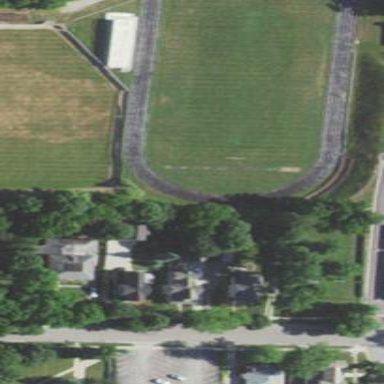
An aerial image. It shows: American football pitch.